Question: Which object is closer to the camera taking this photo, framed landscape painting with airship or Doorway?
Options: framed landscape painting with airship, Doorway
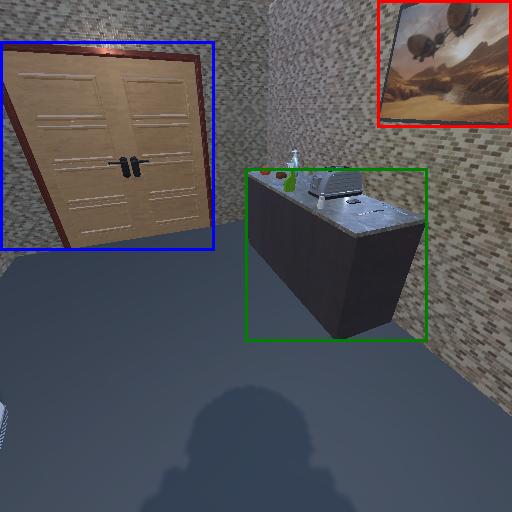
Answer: framed landscape painting with airship